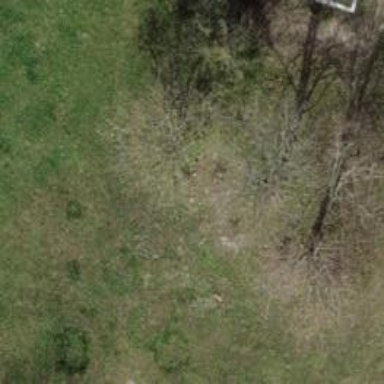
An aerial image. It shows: Evergreen tree with needle-leaved leaves.